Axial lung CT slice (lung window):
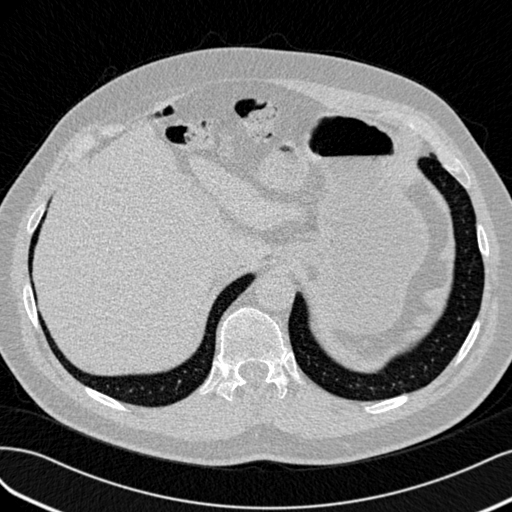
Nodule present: no